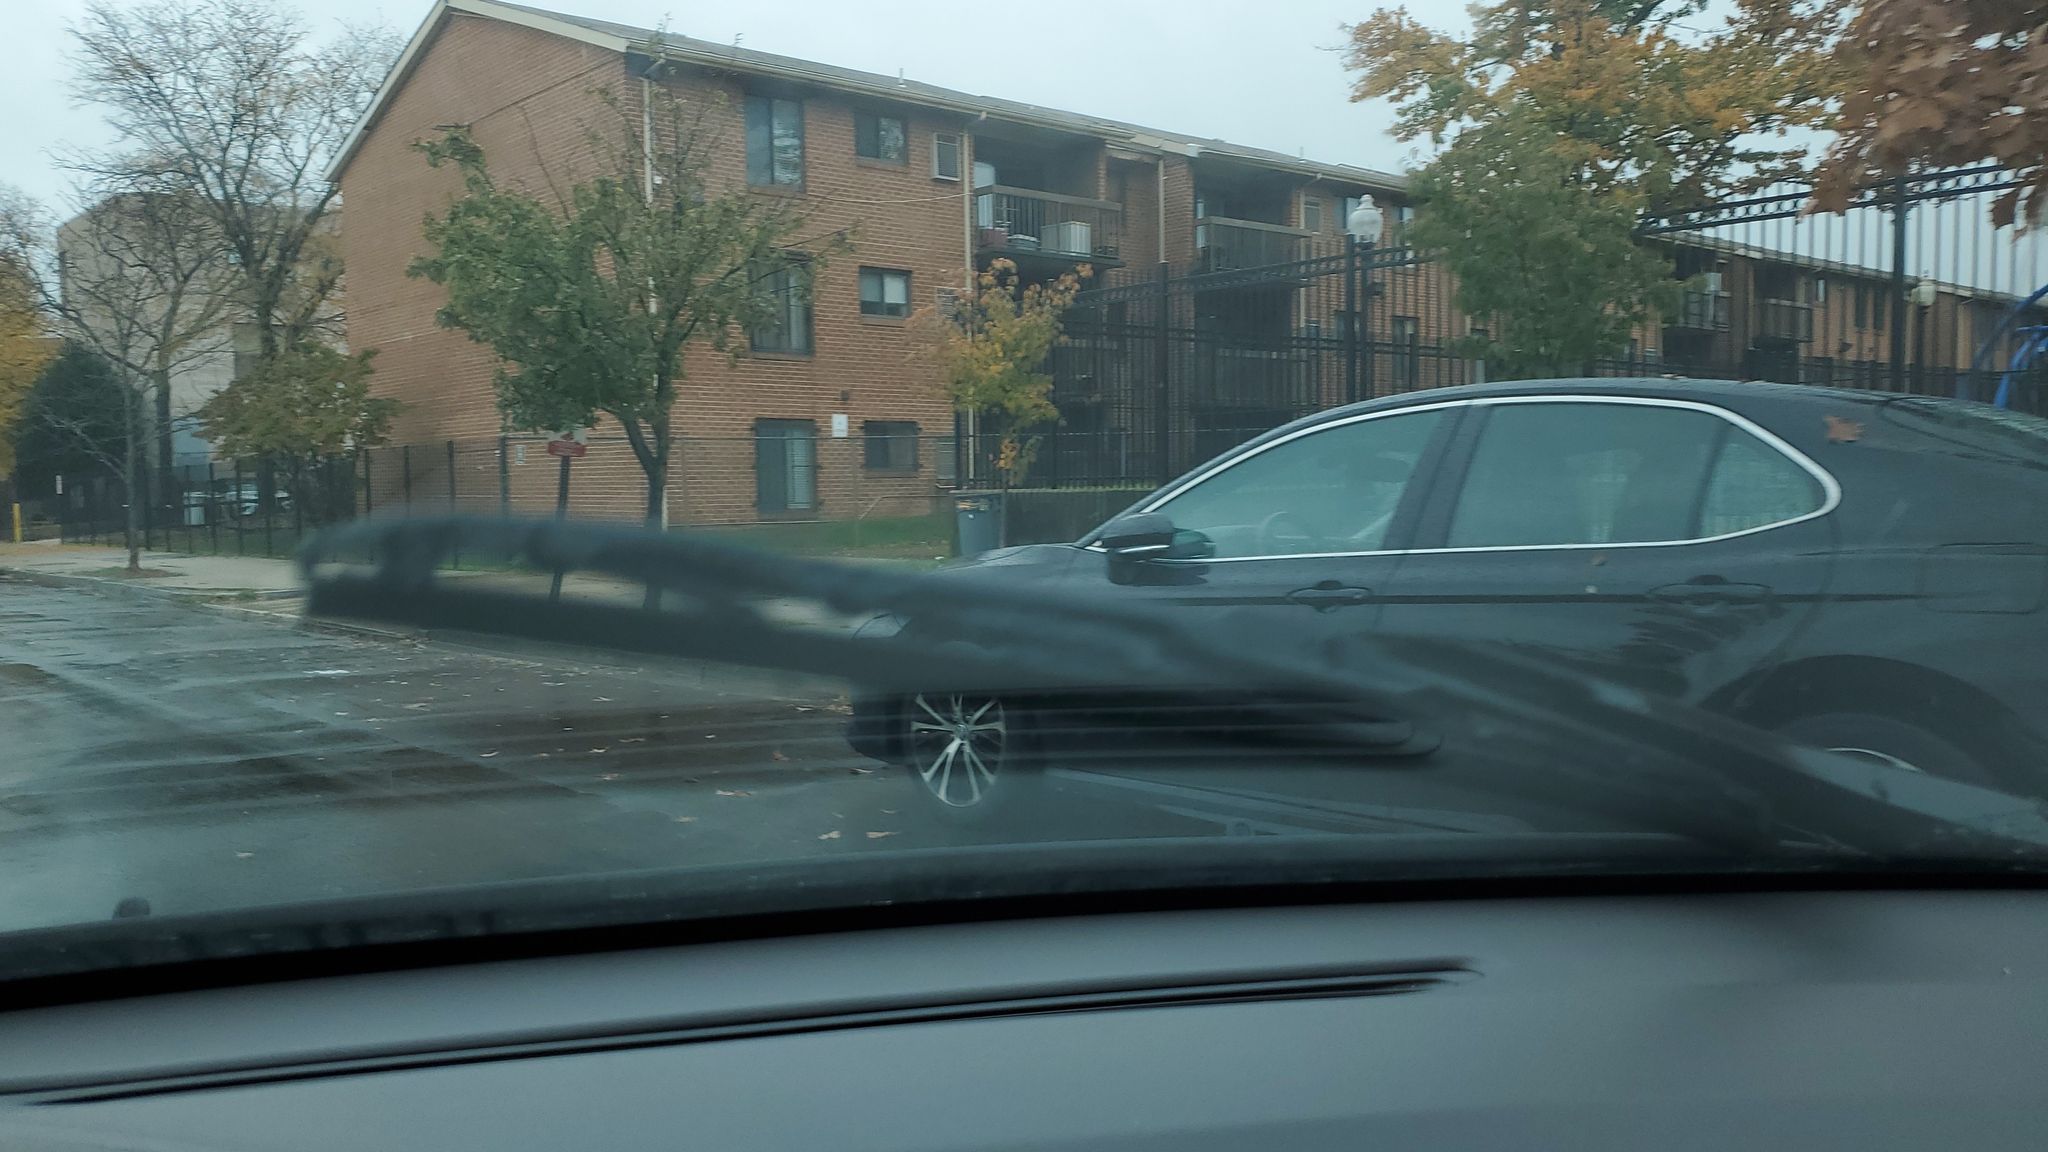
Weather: snowy
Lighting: day
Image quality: good
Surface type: driving surface
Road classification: service
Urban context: urban centre
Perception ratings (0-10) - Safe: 4.25, Lively: 5.45, Beautiful: 3.26, Boring: 1.98, Depressing: 3.35, Wealthy: 2.48